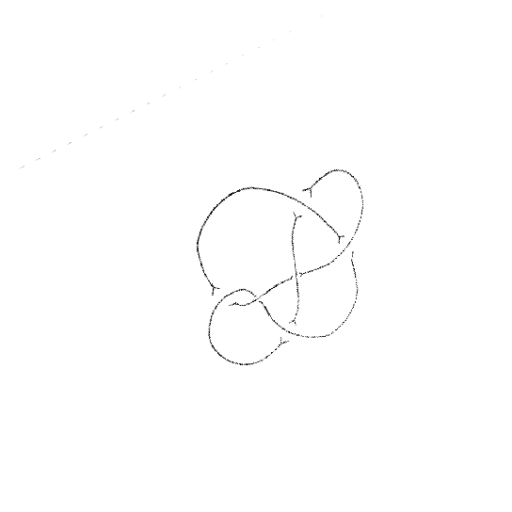
Crossing number: 6